【题型】填空题　【知识点】平面几何　【难度】easy
如图，在 $\text{Rt}\triangle ABC$ 中，$\angle BAC=90^\circ$，$AB=AC=4$，以点 $B$ 为圆心，$2$ 为半径作圆，$D$ 是 $\odot B$ 上的任意一点，将点 $D$ 绕点 $A$ 逆时针旋转 $90^\circ$ 得到点 $E$，连接 $CE$、$BE$，则 $CE=\underline{\quad\quad}$，线段 $BE$ 的最小值为\underline{\quad\quad\quad}.

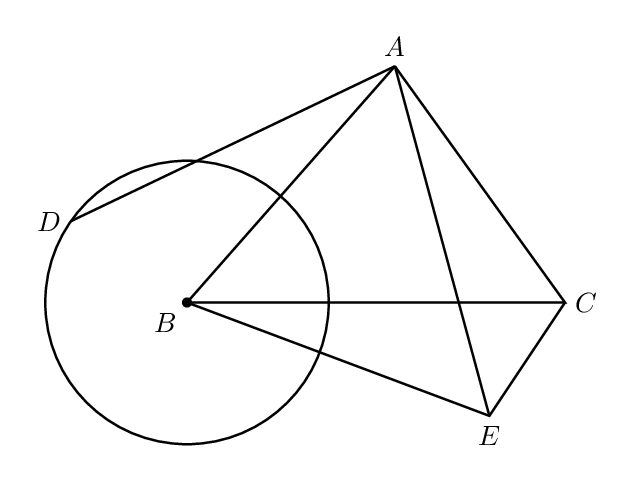
【解答】
\textbf{【答案】} $2$ \quad $4\sqrt{2}-2$

\textbf{【分析】}

\textbf{【详解】} 连接 $BD$，

$\because$ 点 $D$ 绕点 $A$ 逆时针旋转 $90^\circ$ 得到点 $E$，

$\therefore AD=AE, \angle DAE=90^\circ$，

$\because \angle BAC=90^\circ$，$AB=AC=4$，

$\therefore \angle DAE=\angle BAC$，$BC=\sqrt{2}AB=4\sqrt{2}$，

$\therefore \angle DAB=\angle EAC$，

在 $\triangle DAB$ 和 $\triangle EAC$ 中，
\[
\begin{cases}
AD = AE \\
\angle DAB = \angle EAC, \\
AB = AC
\end{cases}
\]

$\therefore \triangle DAB \cong \triangle EAC \ (\text{SAS})$，

$\therefore CE = DB = 2$，

$\therefore$ 点 $E$ 是以 $C$ 为圆心，半径为 $2$ 的圆上，

$\therefore$ 当点 $E$ 在线段 $BC$ 上时，线段 $BE$ 最小，最小值为：$BE = BC - CE = 4\sqrt{2}-2$，

故答案为：$2$，$4\sqrt{2}-2$.

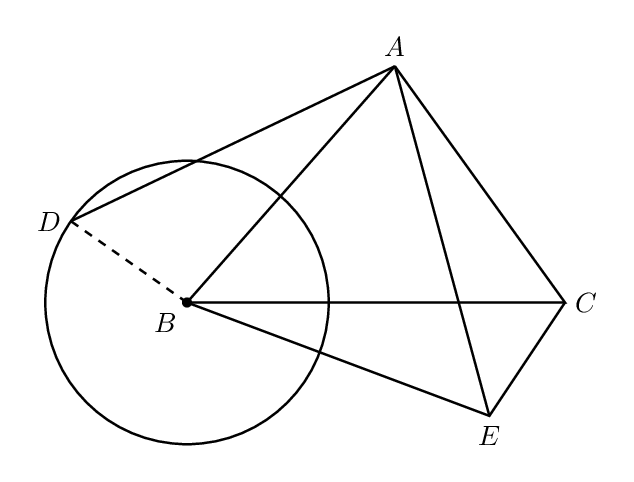